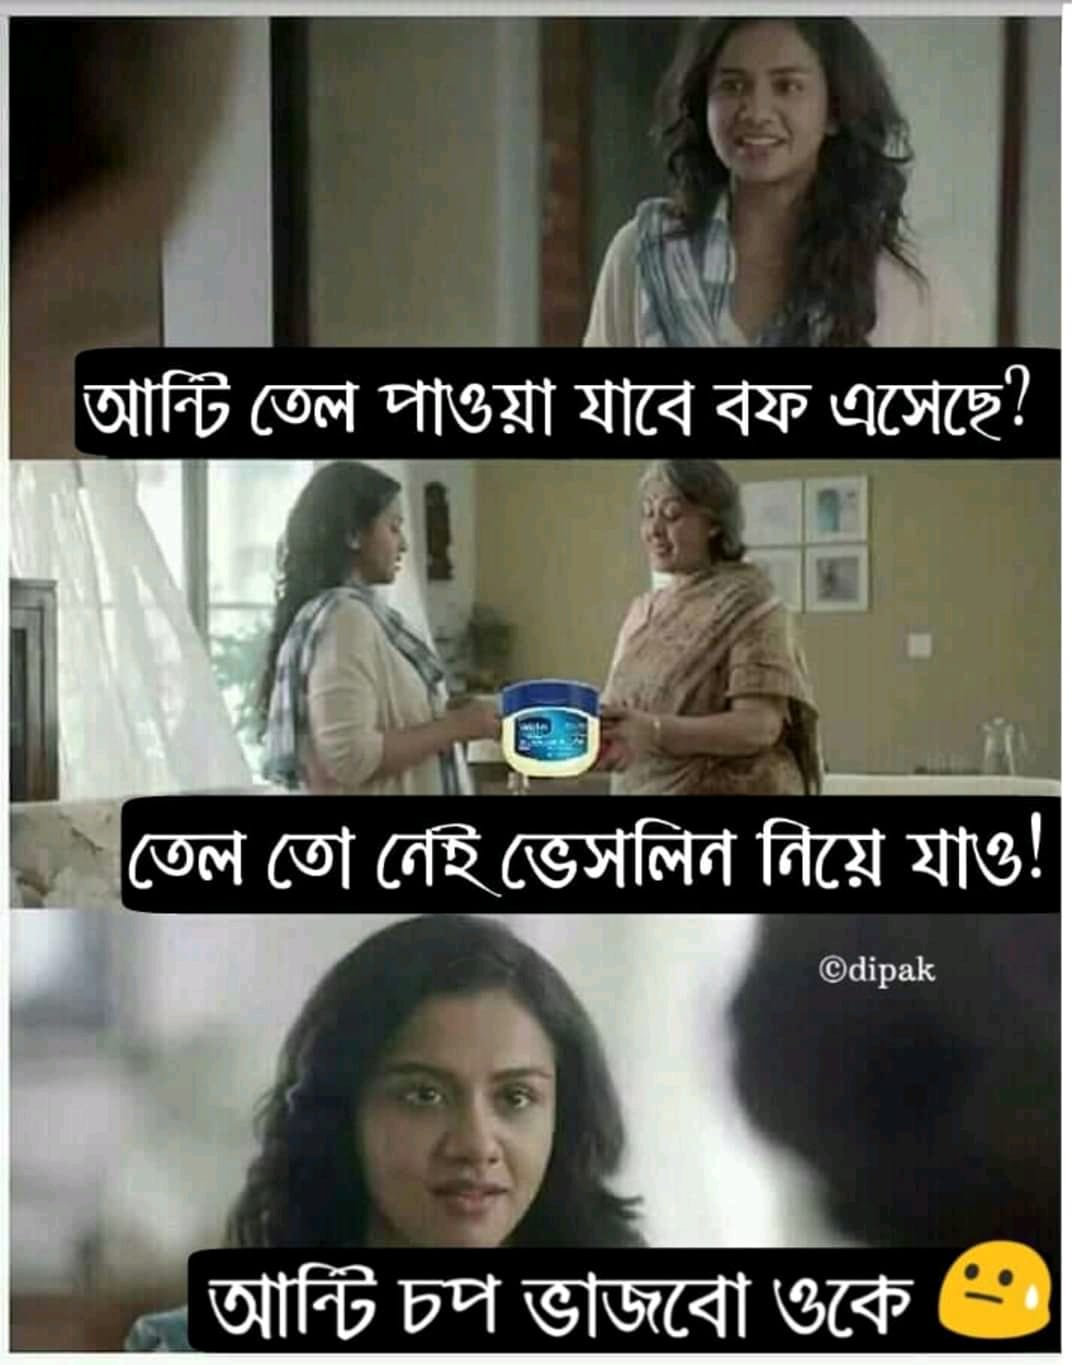
Caption: আন্টি তেল পাওয়া যাবে বফ এসেছে ?   তেল তো নেই ভেসলিন নিয়ে যাও !    আন্টি চপ ভাজবো ওকে
Label: hate